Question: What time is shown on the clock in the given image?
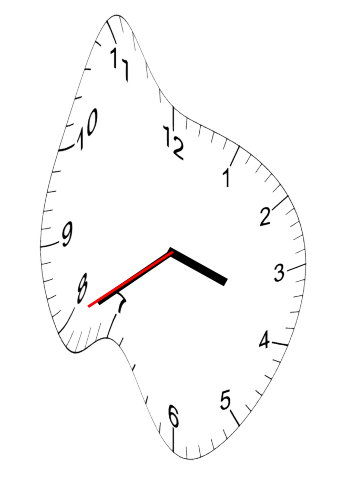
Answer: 03:39:40